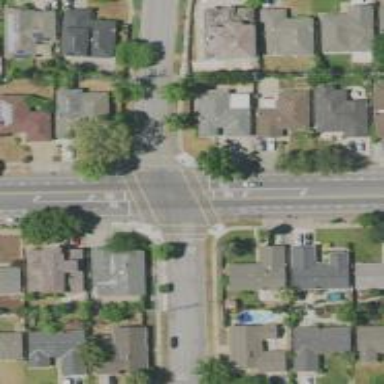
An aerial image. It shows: Marked road crossing.